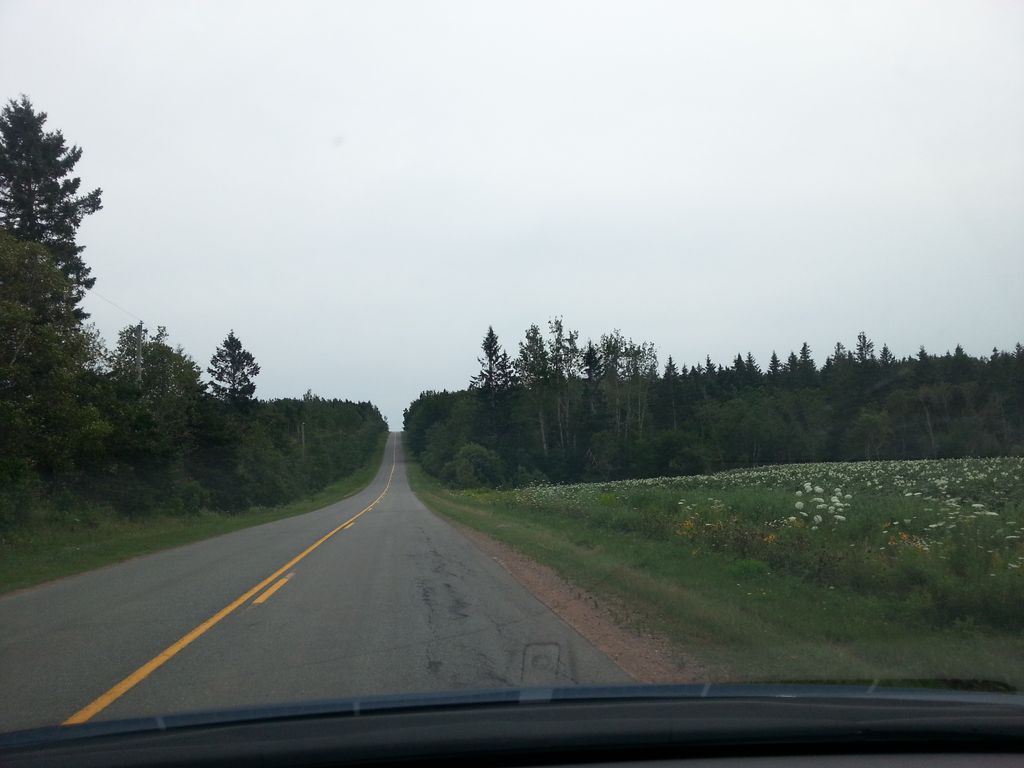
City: charlottetown